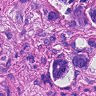
Metastatic tissue present: yes